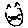
Label: cat